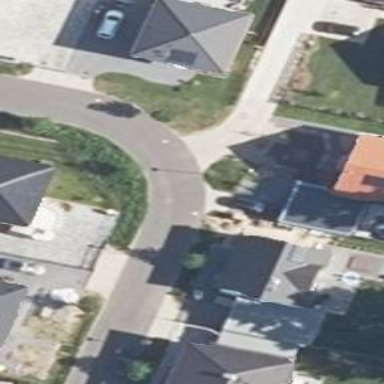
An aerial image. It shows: Asphalt road in living street.